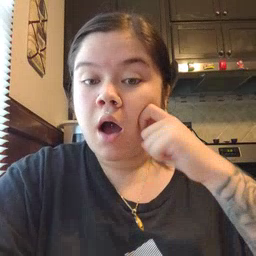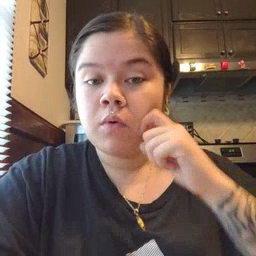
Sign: apple